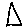
Label: triangle